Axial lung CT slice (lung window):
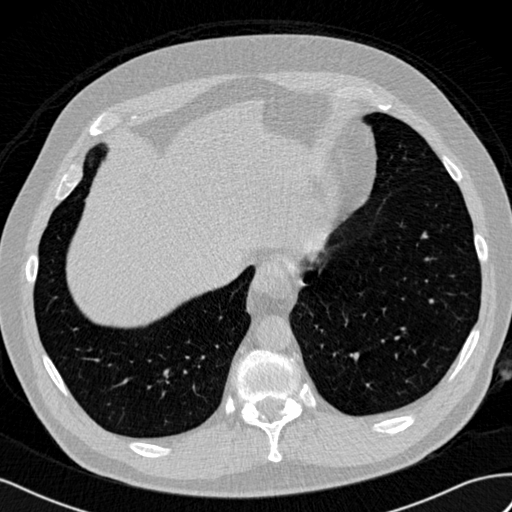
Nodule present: no